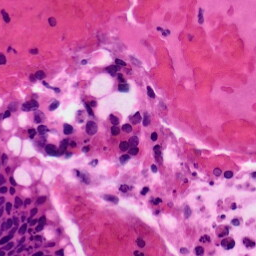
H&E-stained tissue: Colon